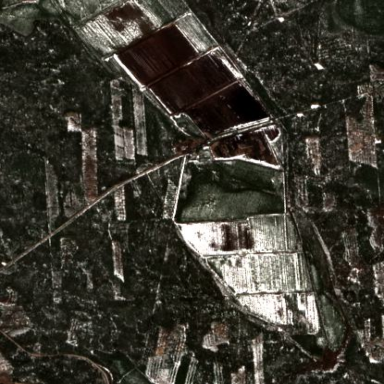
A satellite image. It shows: Bog wetland used for peat cutting.